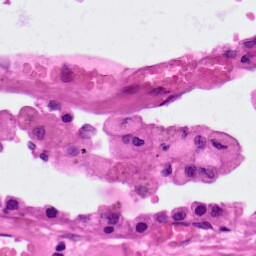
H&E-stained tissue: Lung